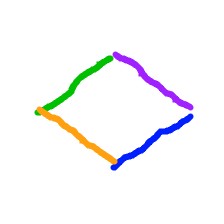
Shape: rhombus